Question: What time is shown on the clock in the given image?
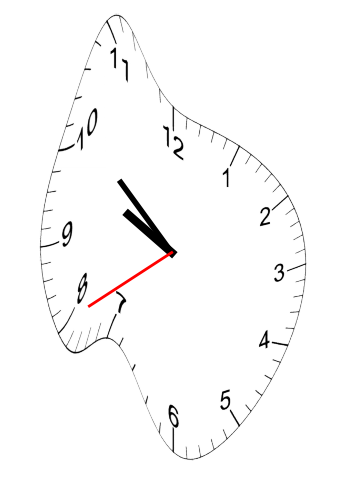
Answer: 09:51:40